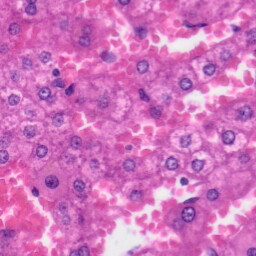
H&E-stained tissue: Liver